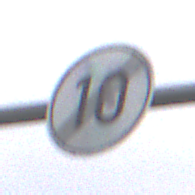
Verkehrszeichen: EndeGeschwindigkeit10
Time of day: Midday
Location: Outdoor (Suburban)
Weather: Overcast
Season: NotSpecified
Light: Natural